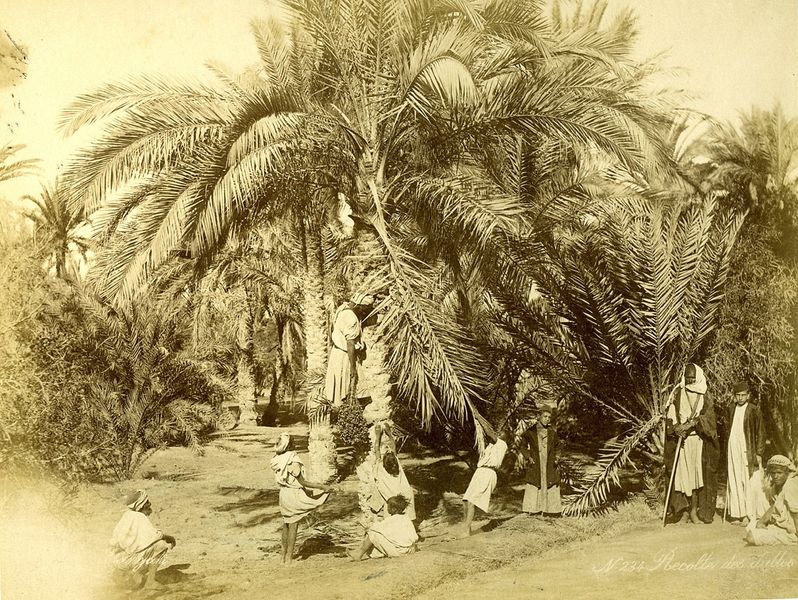
Titel: No. 234 Recolte des dattes
Künstler: George Zangaki
Standort: Hamburg
Institution: Museum für Kunst und Gewerbe Hamburg
Schlagwörter: palme, foto, fotografie, photographie, photo, dattelpalme, albumin, landschaften, landschaftsdarstellung, lichtbild, das, reisefotografie, obstanbau, exotische, schwarzweißpositivverfahren, silbersalzverfahren, schwarzweißfotografie, reisephotographie, albuminpapier, arecaceae, palmae, obstzucht, obstbau, obstkultur, dattelernte